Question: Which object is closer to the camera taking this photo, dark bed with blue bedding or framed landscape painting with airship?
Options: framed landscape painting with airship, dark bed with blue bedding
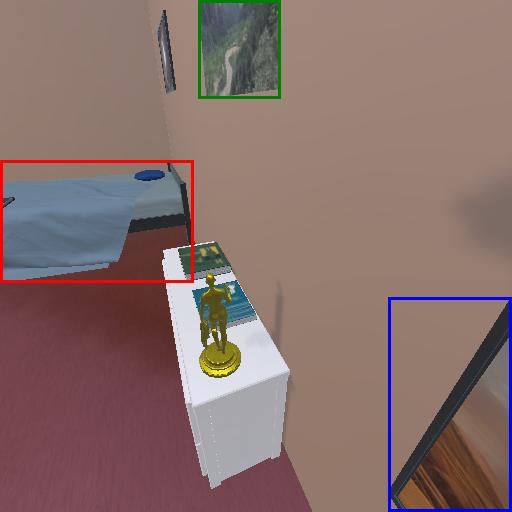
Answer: framed landscape painting with airship